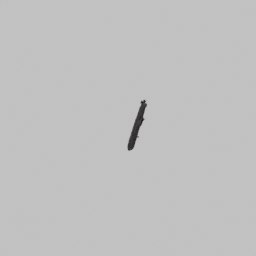
Label: mechanical